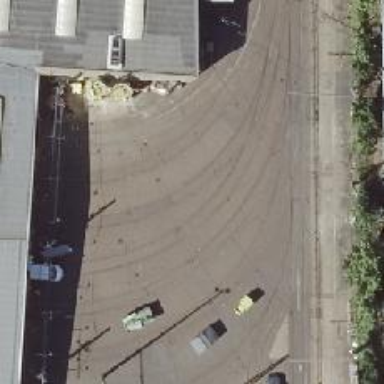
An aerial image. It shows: Tram railway running through yard with contact lines for electrification.